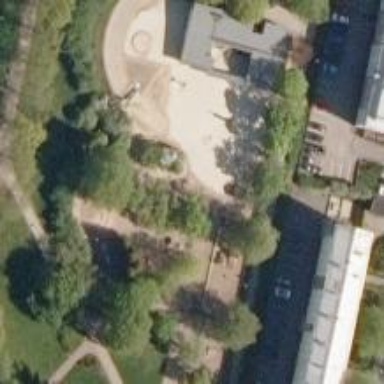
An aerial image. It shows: Springy playground.